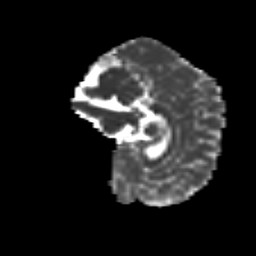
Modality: MD
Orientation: sagittal
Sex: male
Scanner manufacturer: siemens
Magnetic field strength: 3 T
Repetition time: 5 s
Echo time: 0.071 s